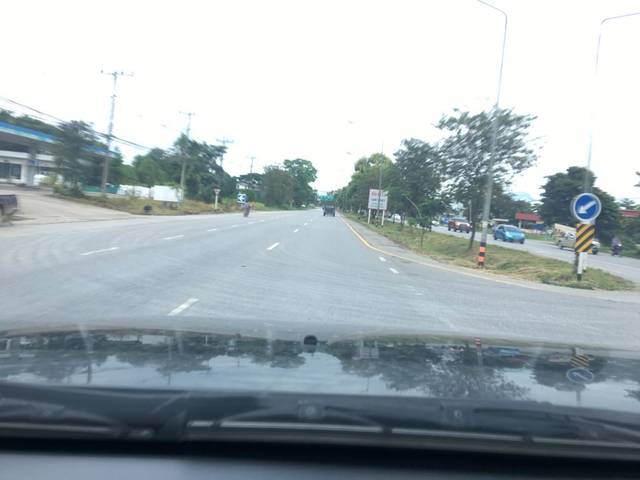
Region: Thailand
Coordinates: 19.826, 99.771